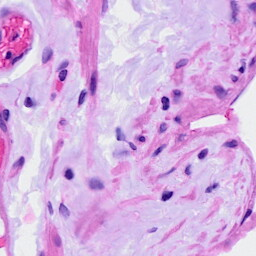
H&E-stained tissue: Ovarian